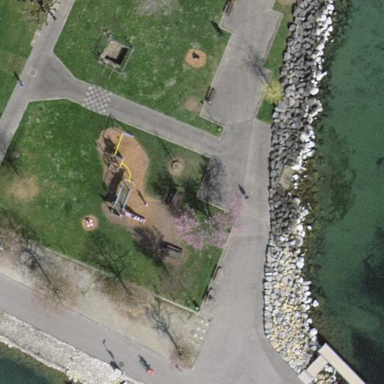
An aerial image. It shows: Playground area for leisure land.